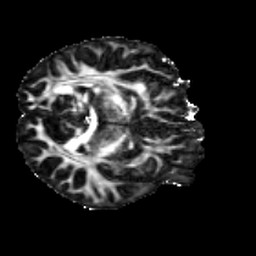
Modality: FA
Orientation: axial
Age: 30
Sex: female
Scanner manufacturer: siemens
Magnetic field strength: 3 T
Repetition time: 3.5 s
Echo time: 0.086 s